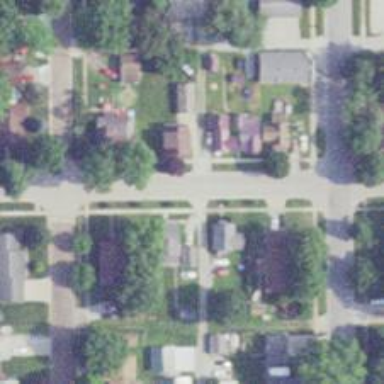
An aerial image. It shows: Alley classified as service road.